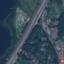
Land use / land cover: Highway